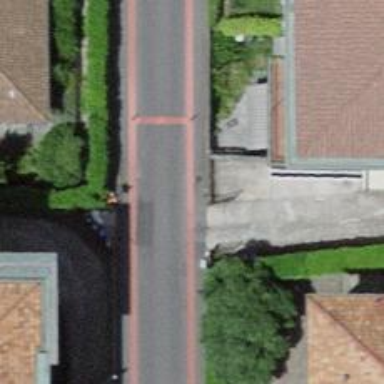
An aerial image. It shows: Pedestrian road.